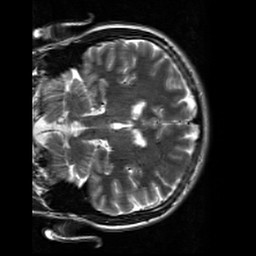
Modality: T2w
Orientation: coronal
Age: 27
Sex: male
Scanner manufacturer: siemens
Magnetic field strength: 3 T
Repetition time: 7 s
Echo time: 0.09 s